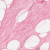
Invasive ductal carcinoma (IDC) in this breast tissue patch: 0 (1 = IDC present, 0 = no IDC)